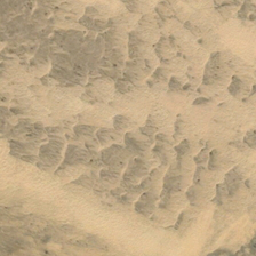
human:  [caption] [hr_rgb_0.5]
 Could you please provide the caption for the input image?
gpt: There is a black fish scale pattern on the desert.

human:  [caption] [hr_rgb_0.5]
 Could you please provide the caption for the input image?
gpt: There is a scale model of black fish shaped like desert.

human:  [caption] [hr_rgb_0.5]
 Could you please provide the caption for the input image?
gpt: The desert has black scales.

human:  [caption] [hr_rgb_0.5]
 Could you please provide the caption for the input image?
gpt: There is a layered Striped Desert.

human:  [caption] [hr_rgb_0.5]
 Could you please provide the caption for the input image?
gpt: There are layers of streaked desert.